Question: I'll use the diamond data set in ggplot to illustrate my point , I want to draw a histogram for price , but I want to show the count for each bin for each cut
this is my code
'''
ggplot(aes(x = price ) , data = diamonds_df) +
geom_histogram(aes(fill = cut , binwidth = 1500)) +
stat_bin(binwidth= 1500, geom="text", aes(label=..count..) ,
vjust = -1) +
scale_x_continuous(breaks = seq(0 , max(stores_1_5$Weekly_Sales) , 1500 )
, labels = comma)
'''
here is my current plot

but as you see the number shows the count for all cuts at each bin , I want to display the count for each cut on each bin .
also a bonus point if if I would be able to configure Y axis instead of displaying numbers at step of 5000 to something else I can configure manually
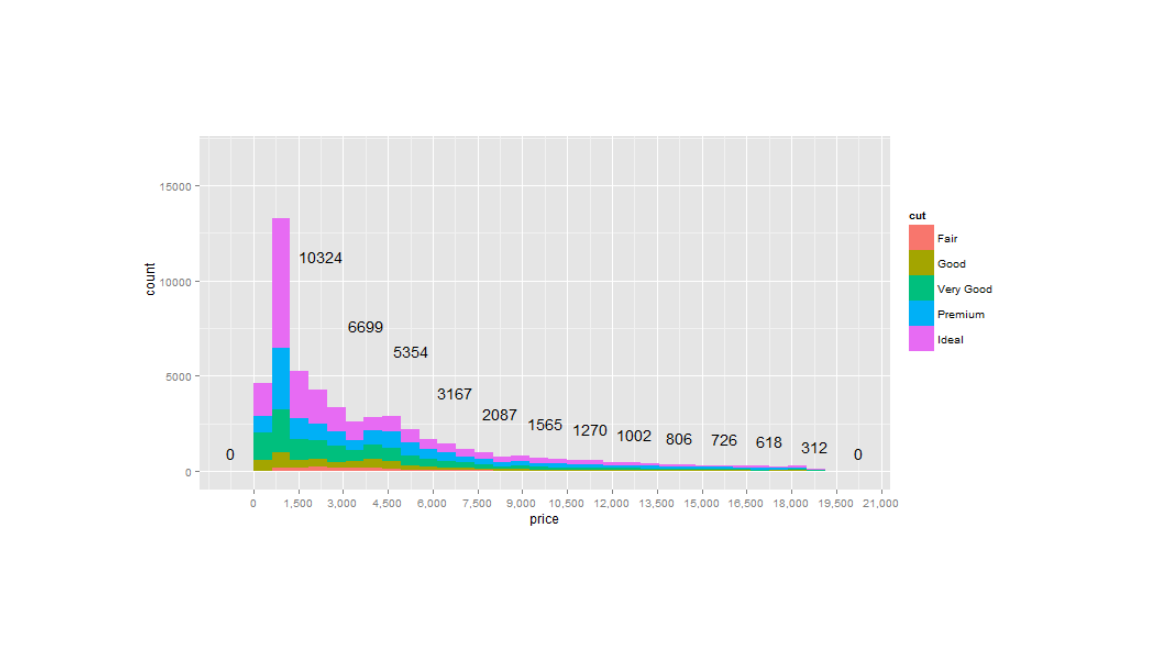
Answer: ### Update for ggplot2 2.x
You can now center labels within stacked bars without pre-summarizing the data using 'position=position_stack(vjust=0.5)'. For example:
'''
ggplot(aes(x = price ) , data = diamonds) +
geom_histogram(aes(fill=cut), binwidth=1500, colour="grey20", lwd=0.2) +
stat_bin(binwidth=1500, geom="text", colour="white", size=3.5,
aes(label=..count.., group=cut), position=position_stack(vjust=0.5)) +
scale_x_continuous(breaks=seq(0,max(diamonds$price), 1500))
'''
### Original Answer
You can get the counts for each value of 'cut' by adding 'cut' as a 'group' aesthetic to 'stat_bin'. I also moved 'binwidth' outside of 'aes', which was causing 'binwidth' to be ignored in your original code:
'''
ggplot(aes(x = price ), data = diamonds) +
geom_histogram(aes(fill = cut ), binwidth=1500, colour="grey20", lwd=0.2) +
stat_bin(binwidth=1500, geom="text", colour="white", size=3.5,
aes(label=..count.., group=cut, y=0.8*(..count..))) +
scale_x_continuous(breaks=seq(0,max(diamonds$price), 1500))
'''

One issue with the code above is that I'd like the labels to be vertically centered within each bar section, but I'm not sure how to do that within 'stat_bin', or if it's even possible. Multiplying by 0.8 (or whatever) moves each label by a different relative amount. So, to get the labels centered, I created a separate data frame for the labels in the code below:
'''
# Create text labels
dat = diamonds %>%
group_by(cut,
price=cut(price, seq(0,max(diamonds$price)+1500,1500),
labels=seq(0,max(diamonds$price),1500), right=FALSE)) %>%
summarise(count=n()) %>%
group_by(price) %>%
mutate(ypos = cumsum(count) - 0.5*count) %>%
ungroup() %>%
mutate(price = as.numeric(as.character(price)) + 750)
ggplot(aes(x = price ) , data = diamonds) +
geom_histogram(aes(fill = cut ), binwidth=1500, colour="grey20", lwd=0.2) +
geom_text(data=dat, aes(label=count, y=ypos), colour="white", size=3.5)
'''

To configure the breaks on the y axis, just add 'scale_y_continuous(breaks=seq(0,20000,2000))' or whatever breaks you'd like.